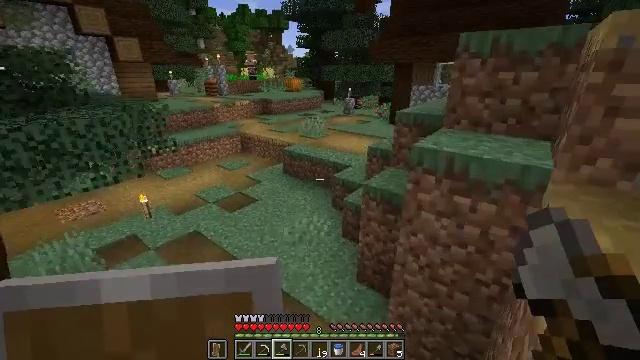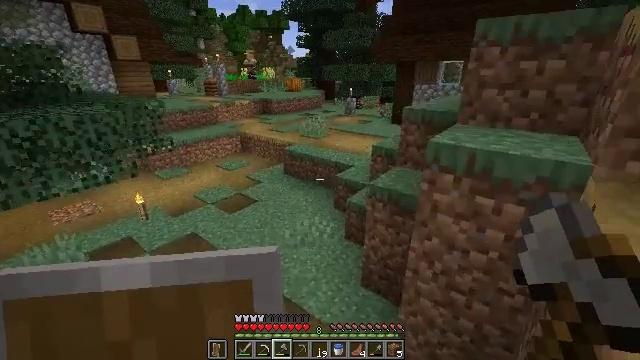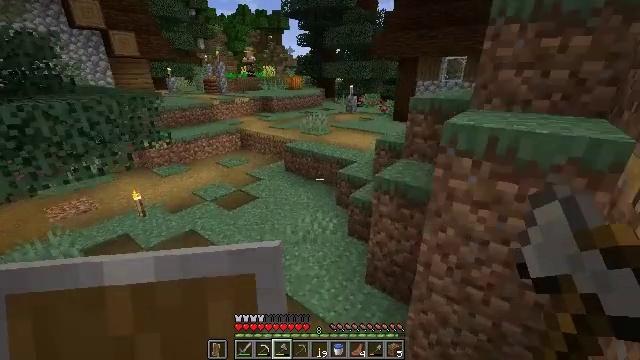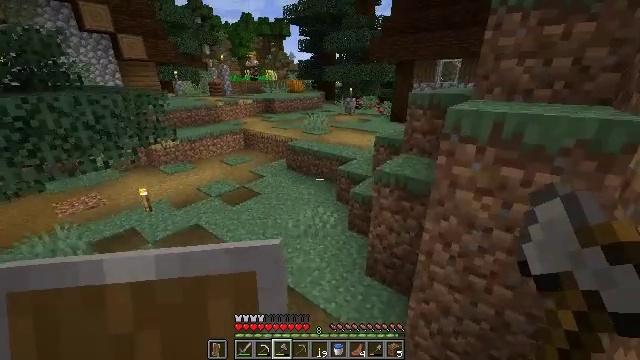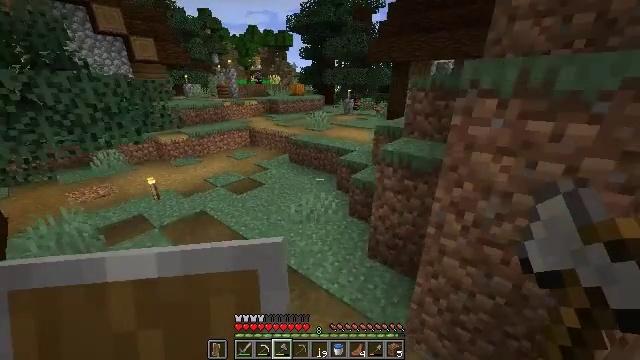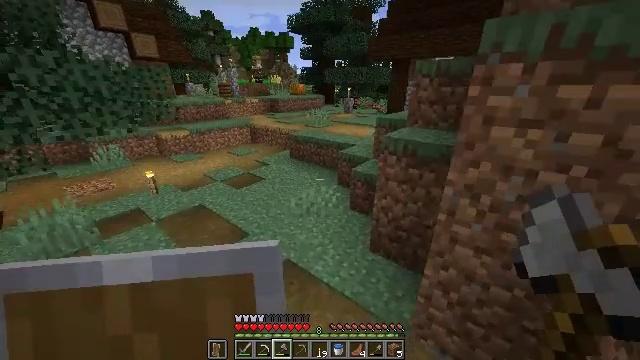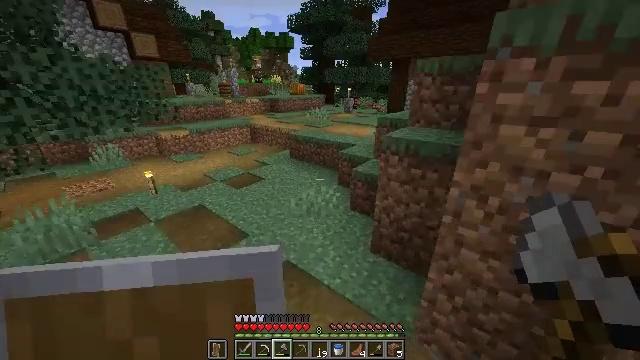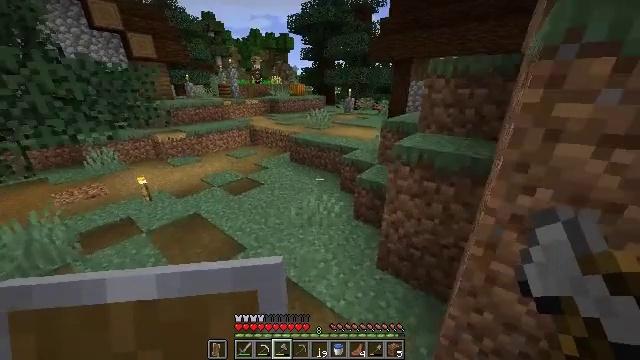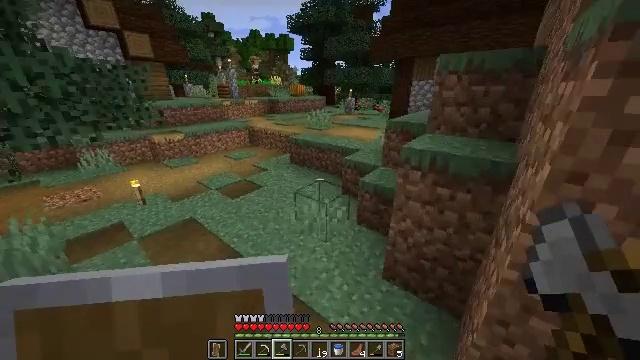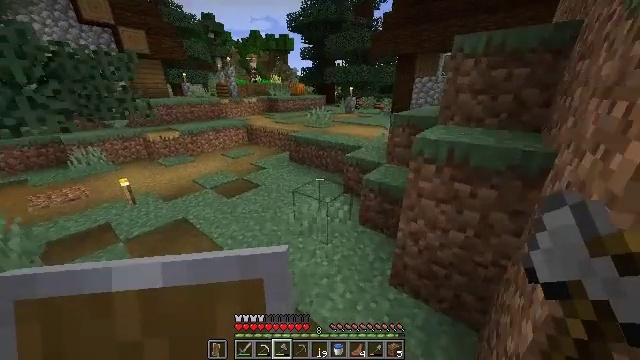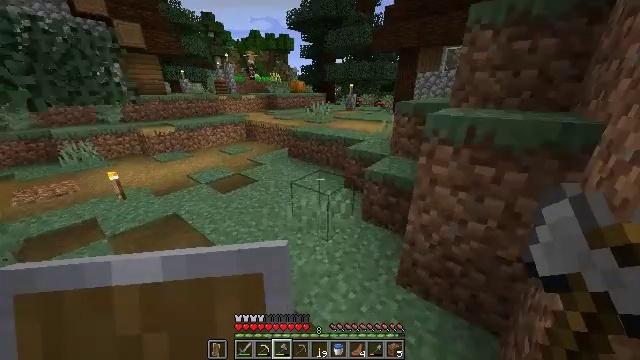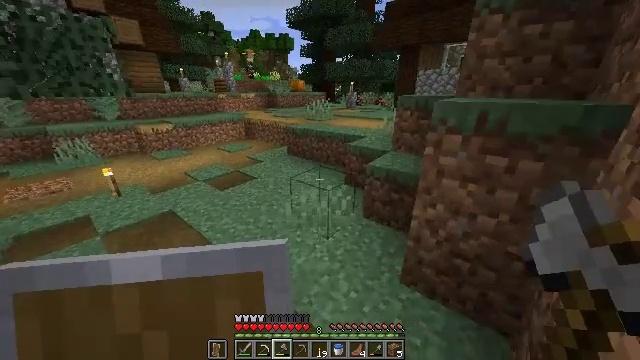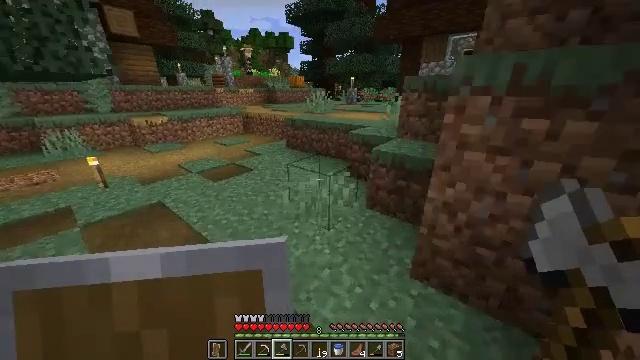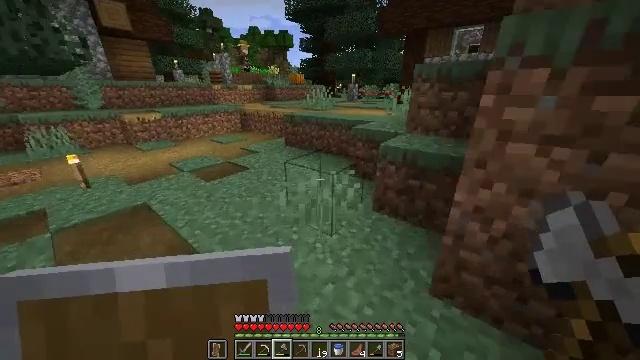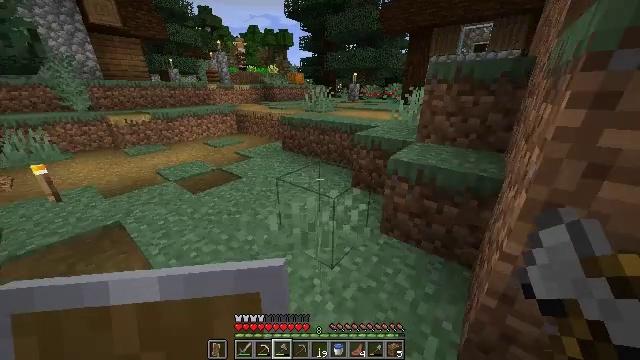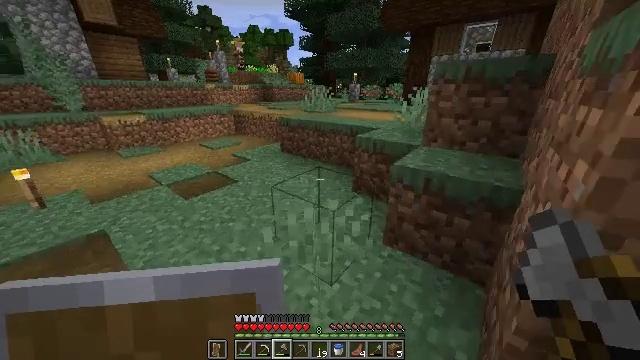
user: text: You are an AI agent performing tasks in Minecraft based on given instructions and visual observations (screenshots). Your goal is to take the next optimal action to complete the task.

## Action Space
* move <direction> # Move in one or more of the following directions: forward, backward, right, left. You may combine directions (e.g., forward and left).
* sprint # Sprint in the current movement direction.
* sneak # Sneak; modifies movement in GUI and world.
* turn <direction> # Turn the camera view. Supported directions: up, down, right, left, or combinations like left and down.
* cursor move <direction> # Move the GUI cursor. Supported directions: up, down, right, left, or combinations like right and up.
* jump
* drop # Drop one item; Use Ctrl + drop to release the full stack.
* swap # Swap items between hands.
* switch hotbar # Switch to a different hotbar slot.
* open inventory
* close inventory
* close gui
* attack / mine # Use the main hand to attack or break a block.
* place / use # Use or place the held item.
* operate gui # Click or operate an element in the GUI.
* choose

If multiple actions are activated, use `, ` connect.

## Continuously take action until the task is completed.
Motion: motion action
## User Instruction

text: Destroy the spruce trapdoor to collect it.
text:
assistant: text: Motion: move forward, sprint
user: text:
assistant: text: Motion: move forward, sprint
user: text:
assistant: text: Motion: move forward, sprint
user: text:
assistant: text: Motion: move forward
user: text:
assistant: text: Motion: move forward
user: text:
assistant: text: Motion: move forward
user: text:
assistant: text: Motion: move forward
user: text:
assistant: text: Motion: move forward
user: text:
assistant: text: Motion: move forward
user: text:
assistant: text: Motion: move forward
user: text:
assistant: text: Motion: move forward
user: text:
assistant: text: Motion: move forward
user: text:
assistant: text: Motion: move forward
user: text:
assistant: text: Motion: move forward
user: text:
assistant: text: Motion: move forward
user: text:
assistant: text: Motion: move forward, turn right
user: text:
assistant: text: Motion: move forward, turn right and up
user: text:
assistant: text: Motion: move forward, turn right and up
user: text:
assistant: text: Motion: move forward, turn right and up
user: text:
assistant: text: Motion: move forward, turn right and up
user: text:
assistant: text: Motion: move forward, turn right
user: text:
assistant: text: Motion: move forward
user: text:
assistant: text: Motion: move forward, turn right
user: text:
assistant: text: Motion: move forward, turn right and up, jump
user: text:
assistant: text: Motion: move forward, turn right and up, jump
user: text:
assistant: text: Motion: move forward, turn right, jump
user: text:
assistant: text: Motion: move forward, turn right
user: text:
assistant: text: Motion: move forward
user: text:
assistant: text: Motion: move forward
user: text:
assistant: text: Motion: move forward